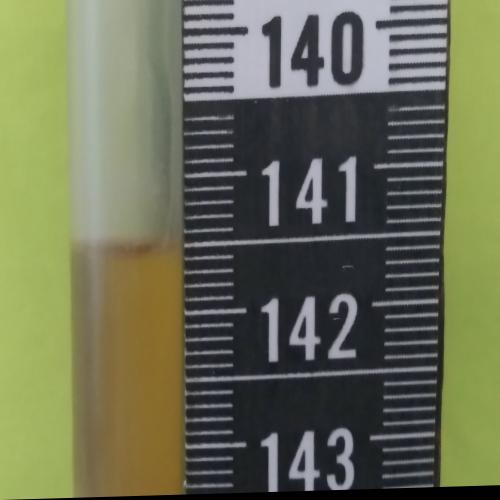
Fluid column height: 141.5 cm